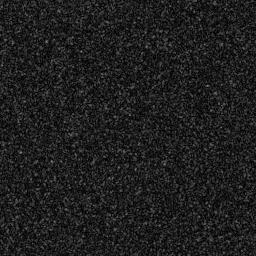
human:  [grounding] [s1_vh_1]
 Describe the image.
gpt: In the satellite image, there is  <ref>1 medium ship </ref> <box>[[30, 56, 44, 69, 0]]</box> located at center.